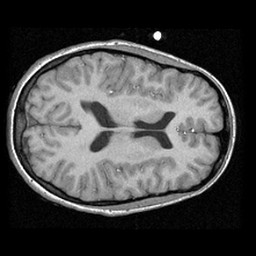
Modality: T1w
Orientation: axial
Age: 21
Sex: female